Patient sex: M
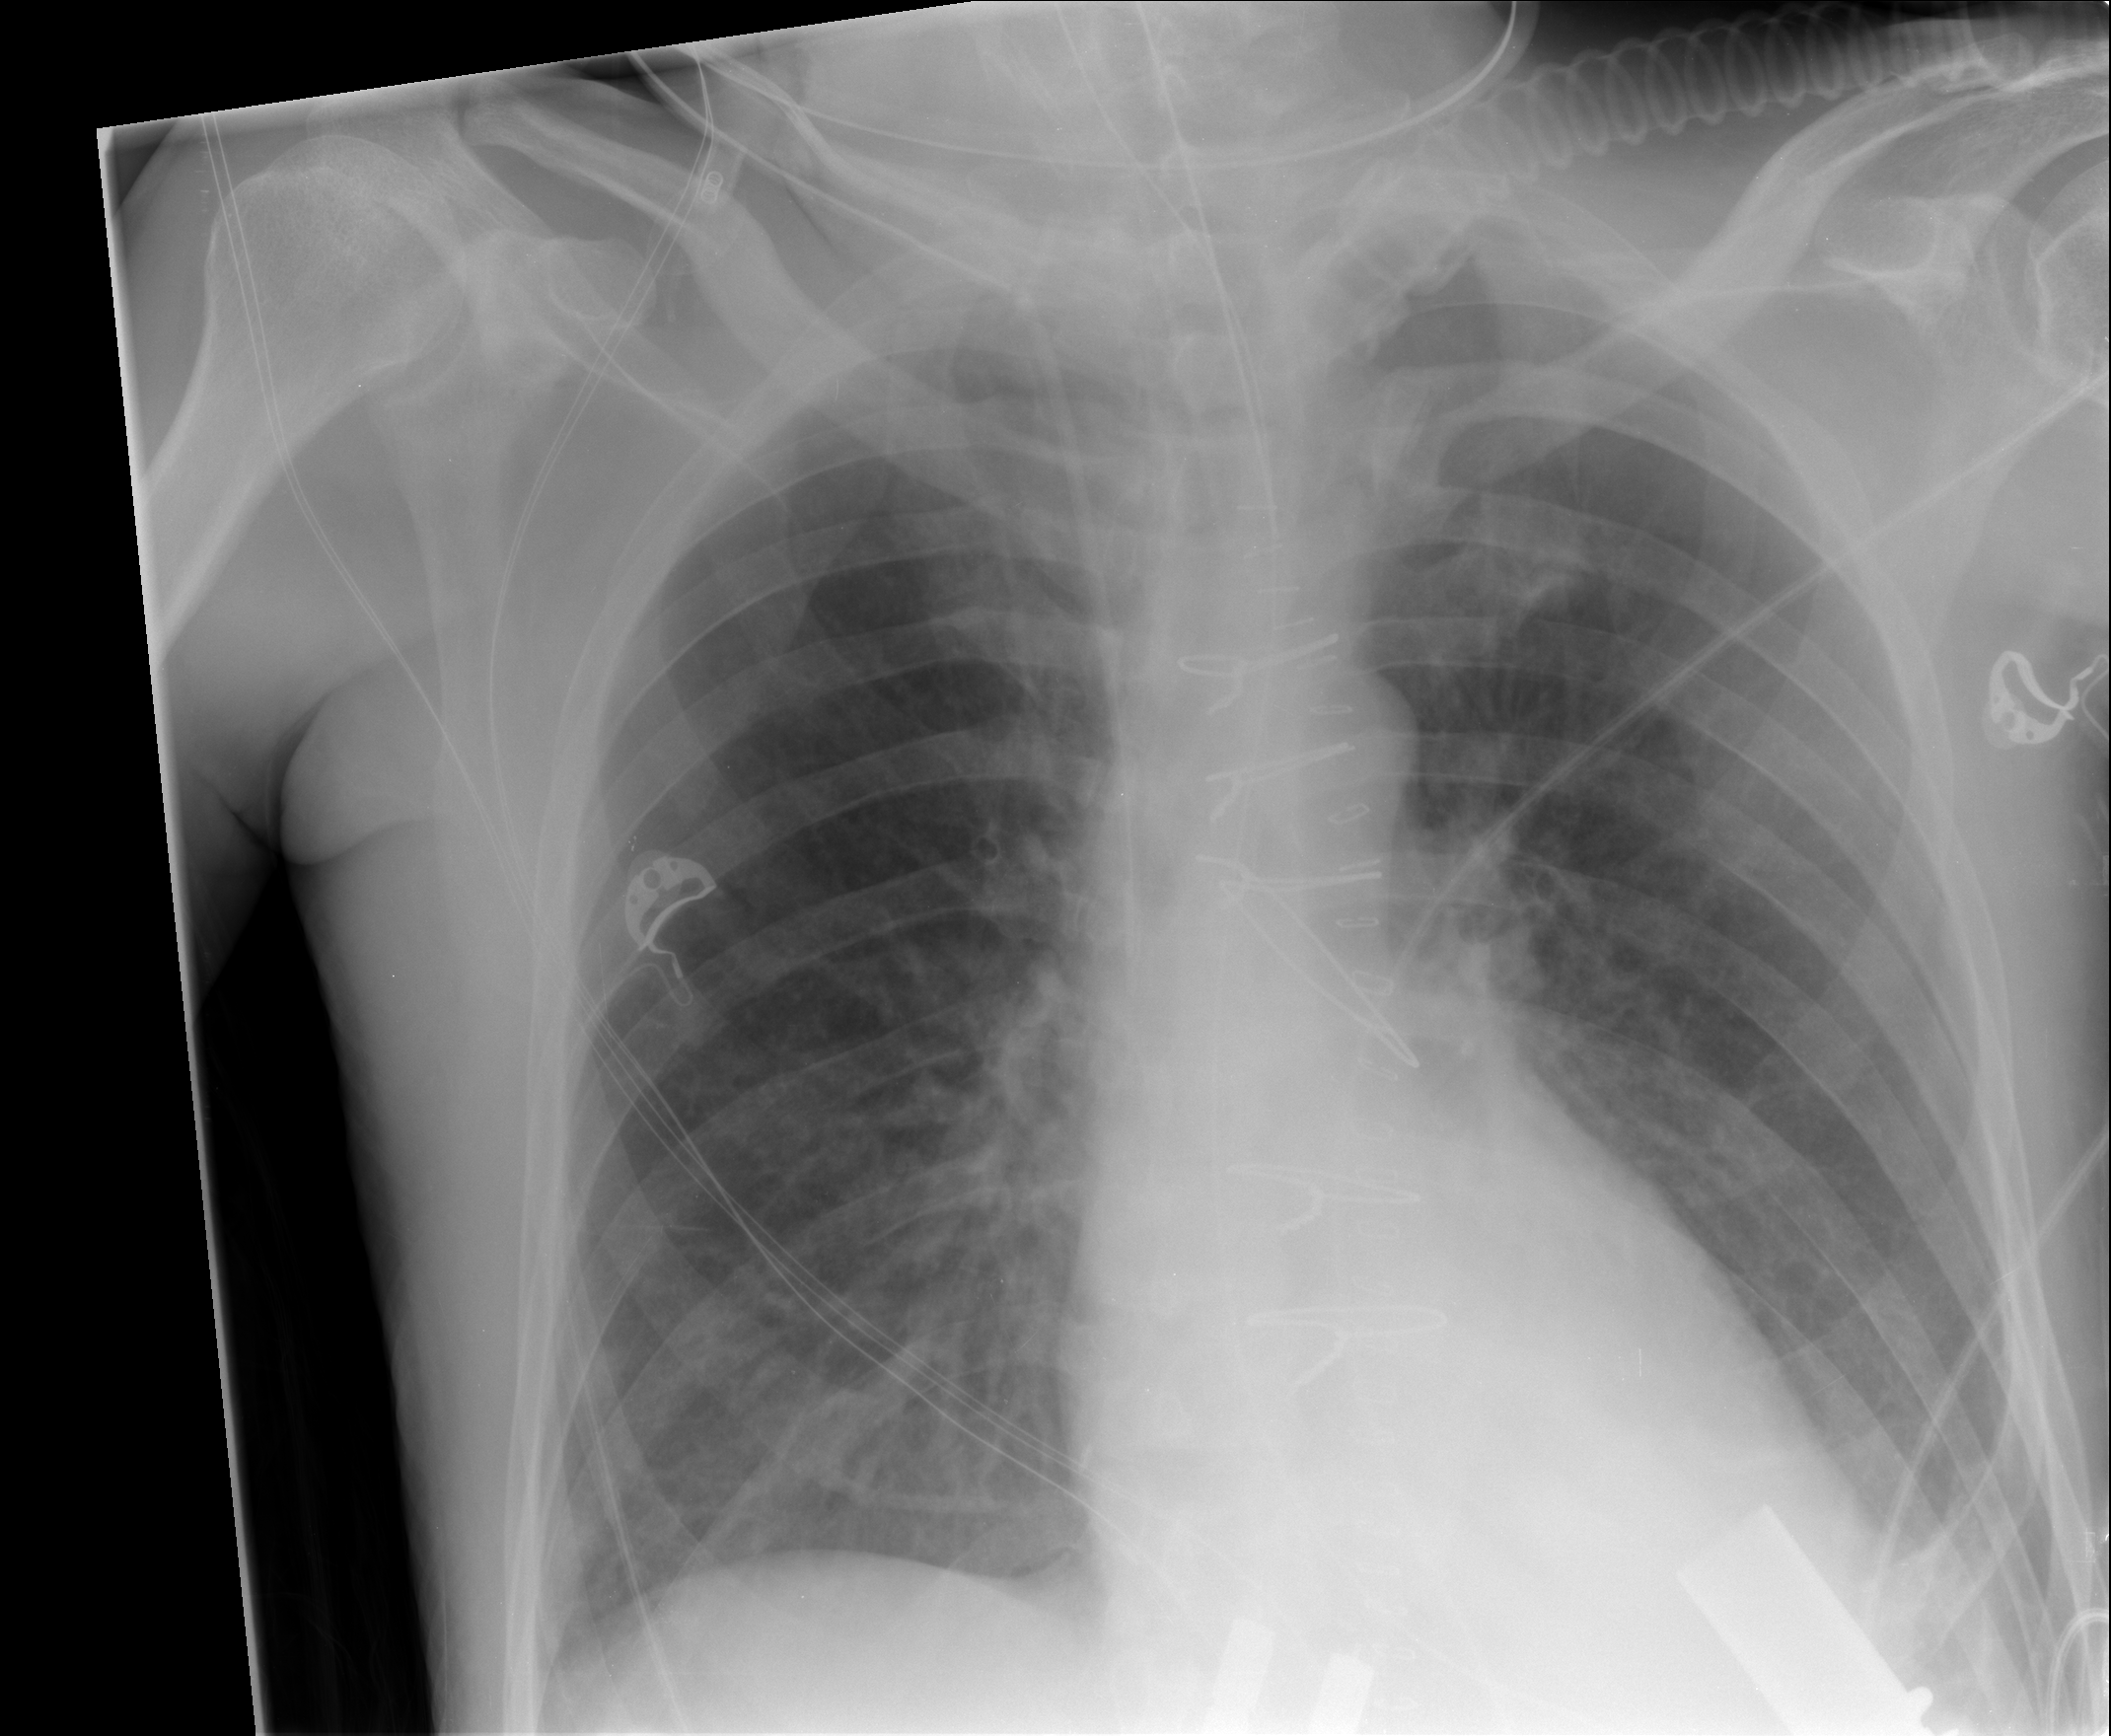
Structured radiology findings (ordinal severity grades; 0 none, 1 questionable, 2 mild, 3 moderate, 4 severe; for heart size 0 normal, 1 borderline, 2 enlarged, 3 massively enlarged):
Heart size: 0
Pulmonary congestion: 0
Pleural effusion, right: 0
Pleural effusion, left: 0
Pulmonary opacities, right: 0
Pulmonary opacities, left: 0
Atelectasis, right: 0
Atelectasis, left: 2